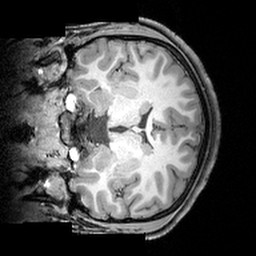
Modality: T1w
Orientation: coronal
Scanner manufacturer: siemens
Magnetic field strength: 3 T
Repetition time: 1.9 s
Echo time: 0.00397 s